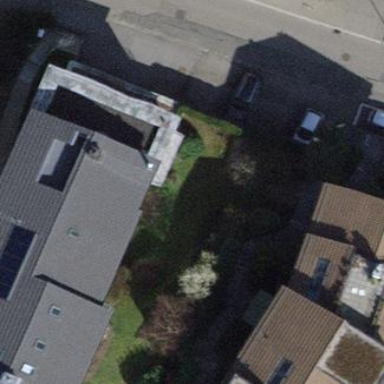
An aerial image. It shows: Group of garages.